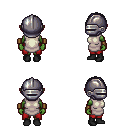
a pixel art fantasy rpg character, female body template, orc, green skin, white tunic, red pants, raven parted hairstyle, metal helm, leather bracers, black shoes, four views (front, back, left, right), 2x2 character sprite sheet, small pixel art, hard edges, no anti-aliasing